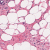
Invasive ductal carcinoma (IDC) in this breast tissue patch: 0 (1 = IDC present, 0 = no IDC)